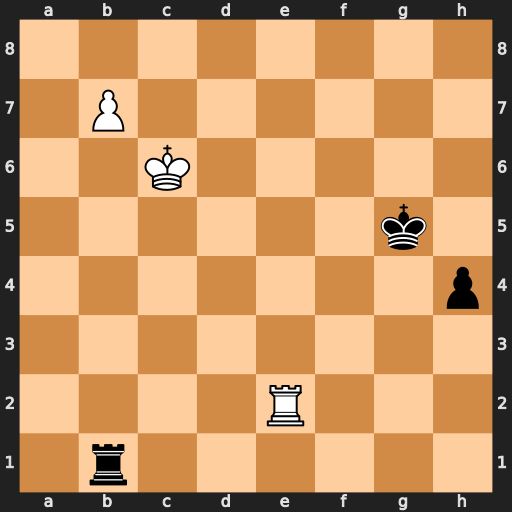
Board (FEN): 8/1P6/2K5/6k1/7p/8/4R3/1r6
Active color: w
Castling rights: -
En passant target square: -
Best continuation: Re5+ Kg4 Rb5